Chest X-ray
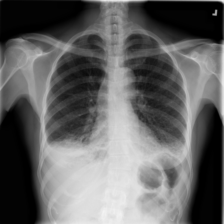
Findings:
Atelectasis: negative
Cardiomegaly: negative
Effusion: positive
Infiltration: negative
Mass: negative
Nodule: negative
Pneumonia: negative
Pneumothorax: negative
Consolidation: negative
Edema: negative
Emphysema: negative
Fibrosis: negative
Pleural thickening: negative
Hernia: negative